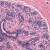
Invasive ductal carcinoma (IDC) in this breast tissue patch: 0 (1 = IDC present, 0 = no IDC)